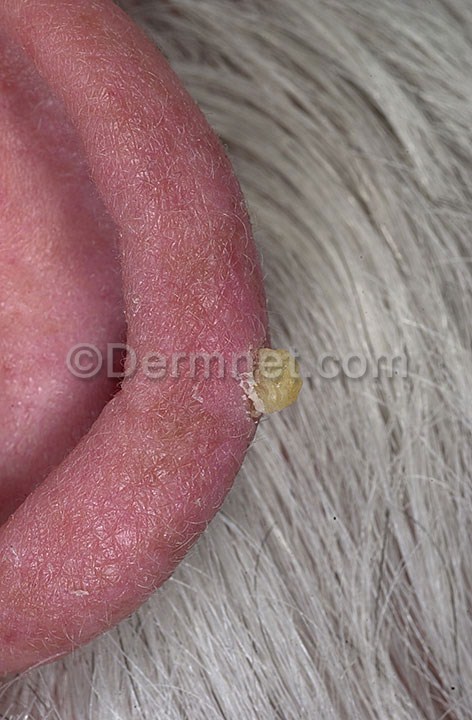
Disease: Actinic Keratosis Basal Cell Carcinoma and other Malignant Lesions